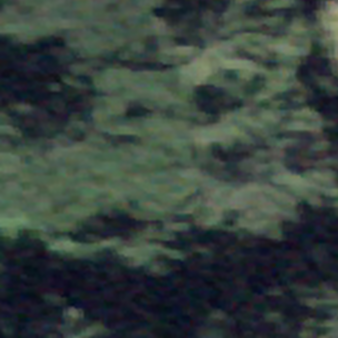
Label: other